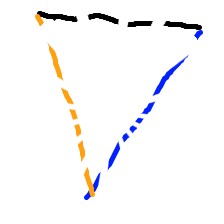
Shape: triangle